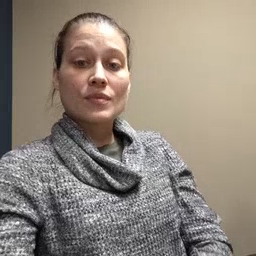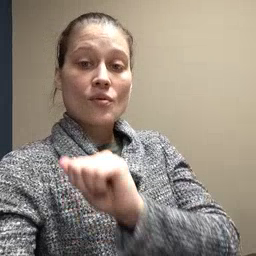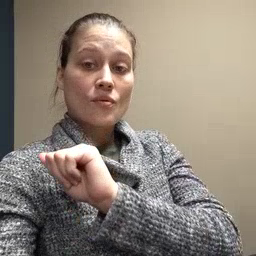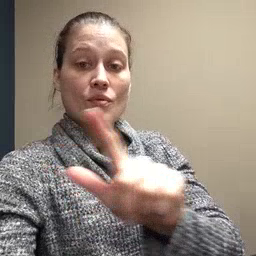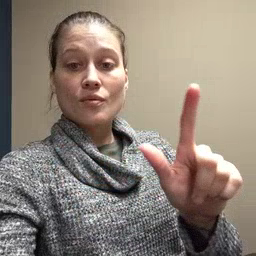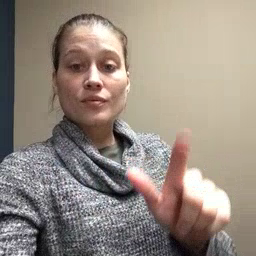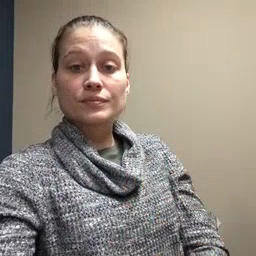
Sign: all